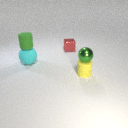
small yellow rubber cylinder to the right of large cyan rubber sphere